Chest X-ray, PA view. Patient: 50 years old, sex M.
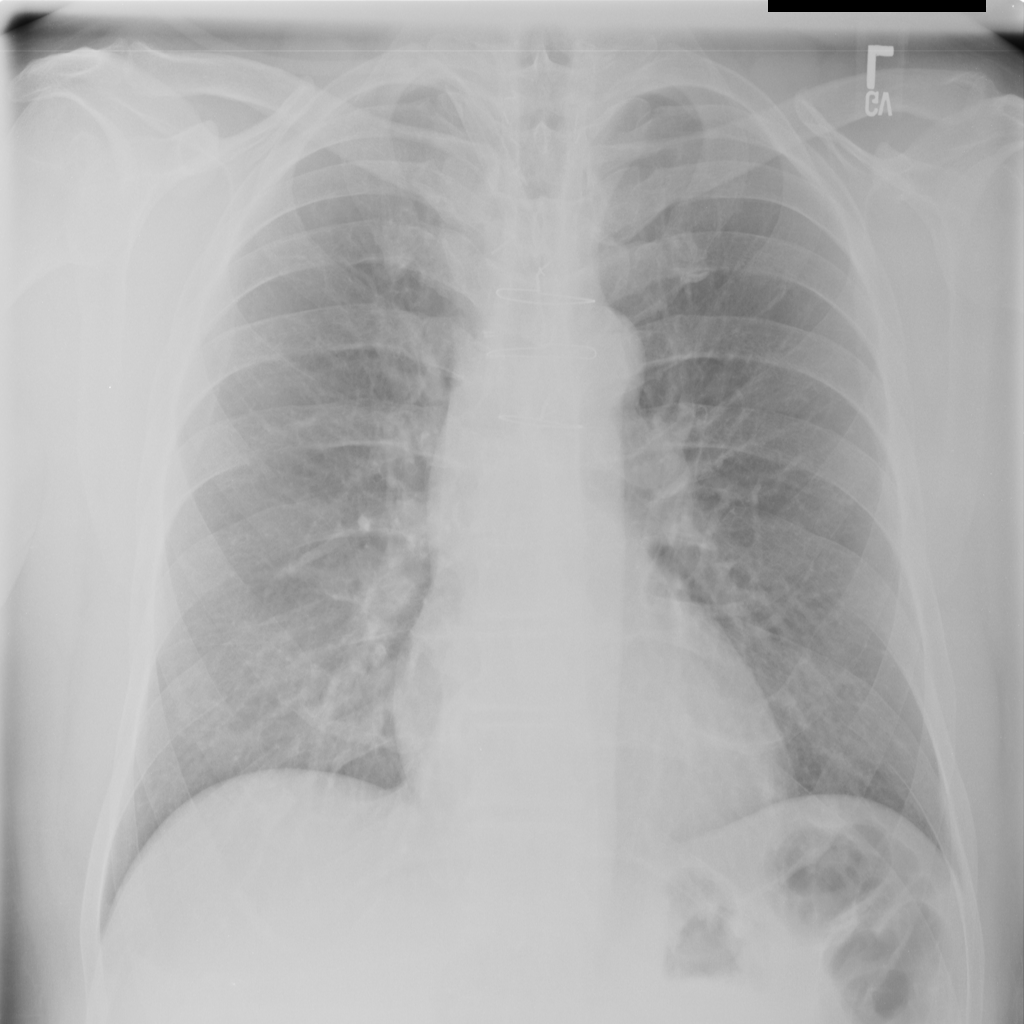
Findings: No Finding